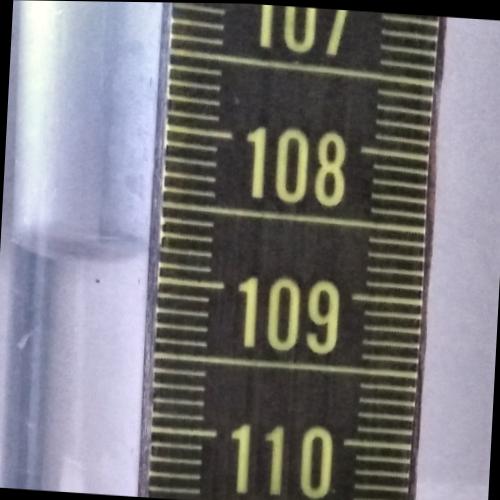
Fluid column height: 108.9 cm